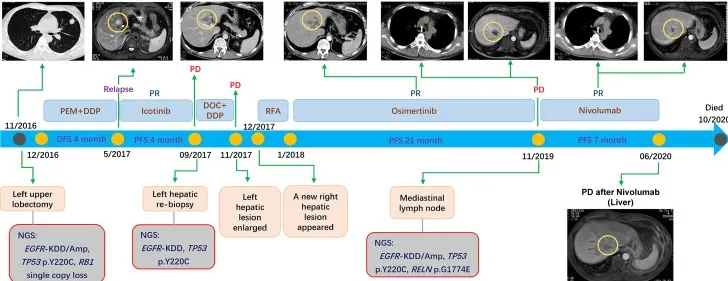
The timeline showing the history of treatment and examinations for the patient under current study.
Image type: chart (chart)